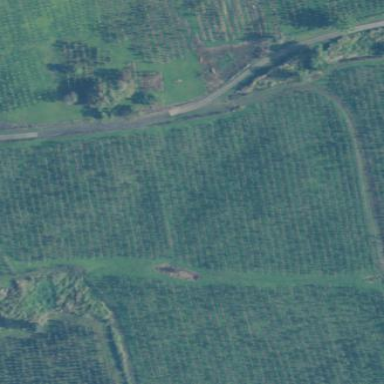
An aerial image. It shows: Orchard with papaya trees.